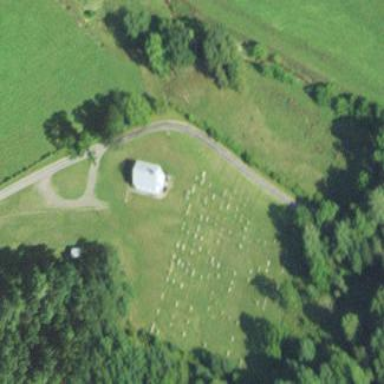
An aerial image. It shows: Cemetery.